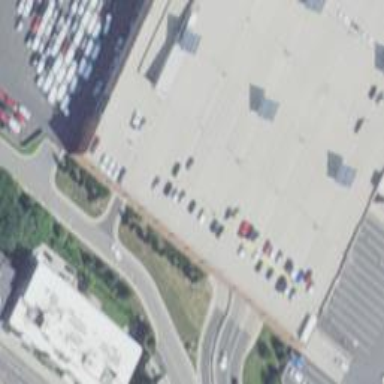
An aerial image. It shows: Car rental service.